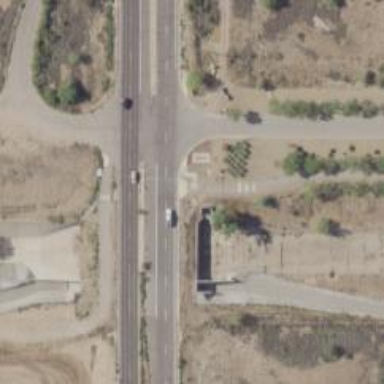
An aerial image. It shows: Asphalt road on secondary bridge.